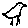
Label: bird